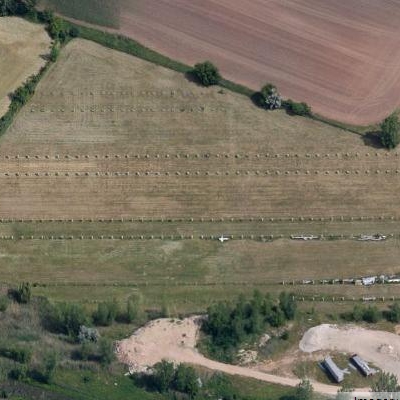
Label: Grass